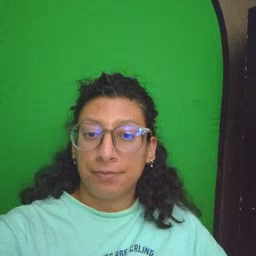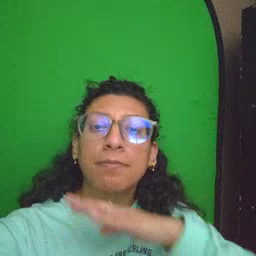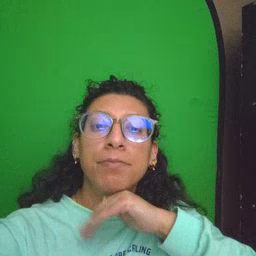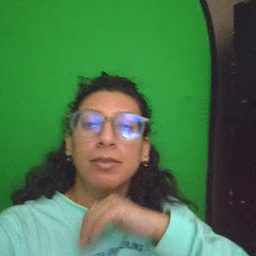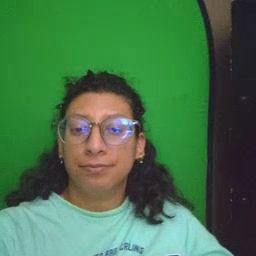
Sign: pig